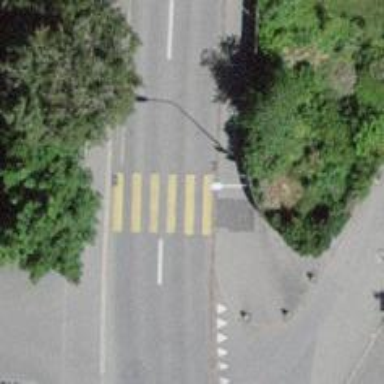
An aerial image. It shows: Unmarked zebra crossing on the road.